Aerial crown-view tile of a tropical tree (Barro Colorado Island, Panama), acquired 20250124:
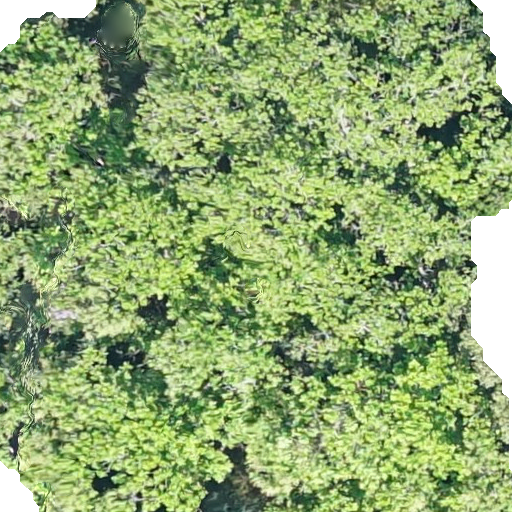
Species: Anacardium excelsum
GBIF accepted scientific name: Anacardium excelsum
Crown area: 440.292 m²